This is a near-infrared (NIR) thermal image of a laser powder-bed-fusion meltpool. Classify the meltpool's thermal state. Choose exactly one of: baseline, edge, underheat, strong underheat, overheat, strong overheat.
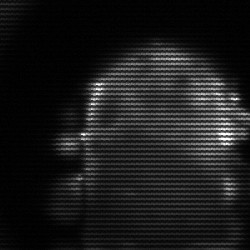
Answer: baseline